Field crop: maize
Growth stage: 2
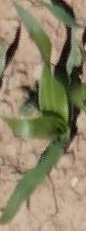
Species: maize